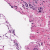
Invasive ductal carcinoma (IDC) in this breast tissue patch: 0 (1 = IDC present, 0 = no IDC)